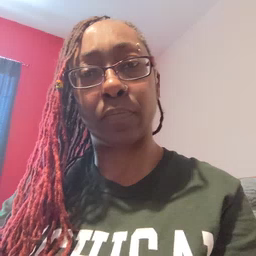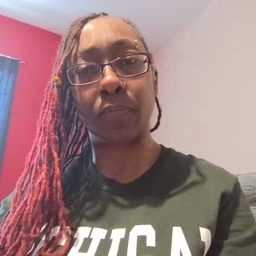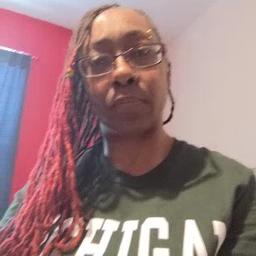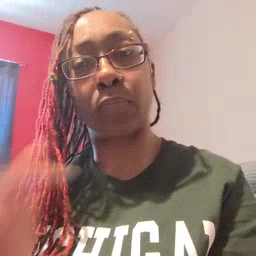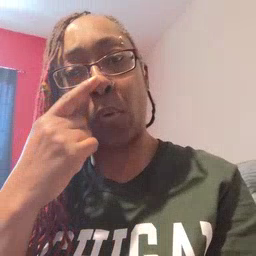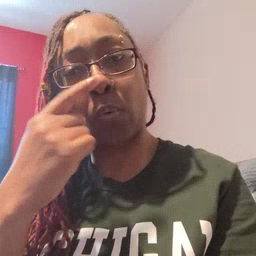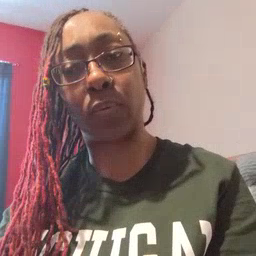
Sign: nose